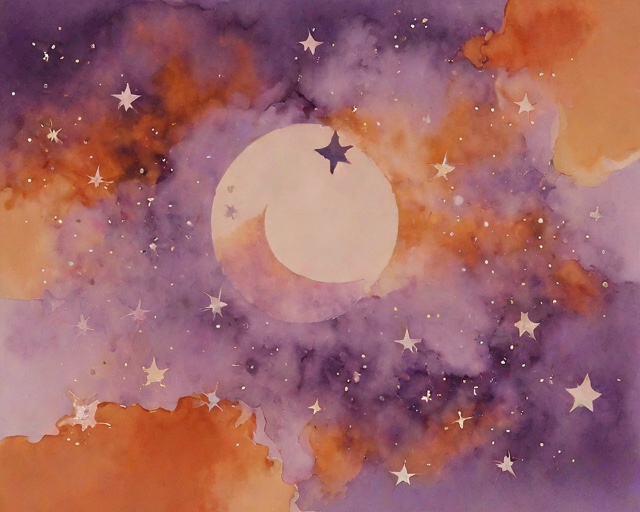
Category: Halloween